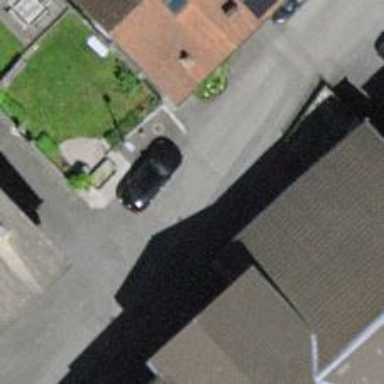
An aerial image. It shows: Asphalt road in living street.